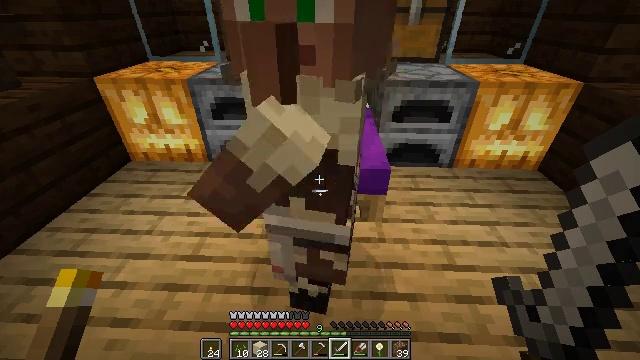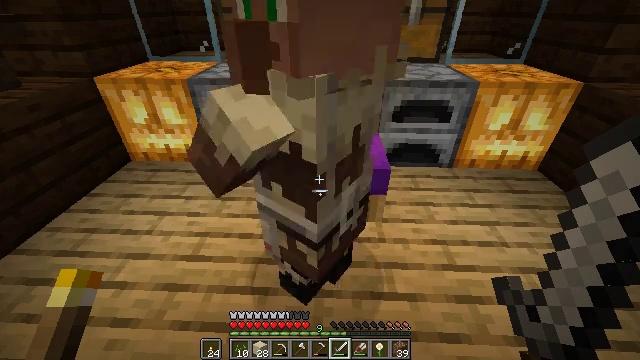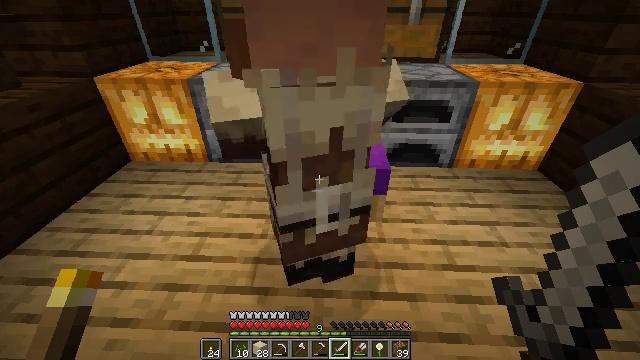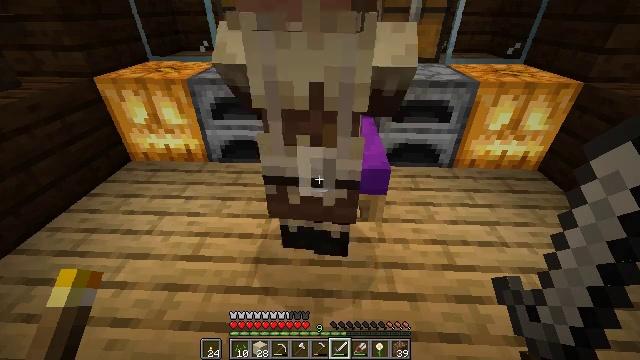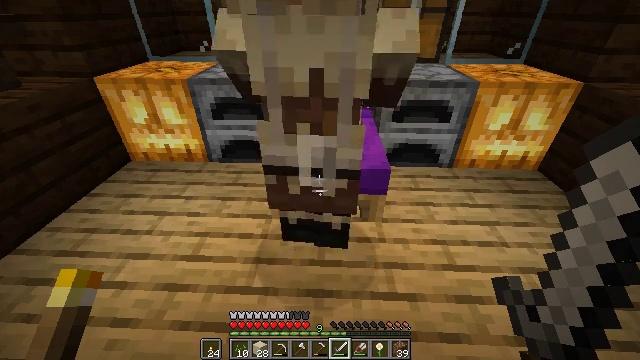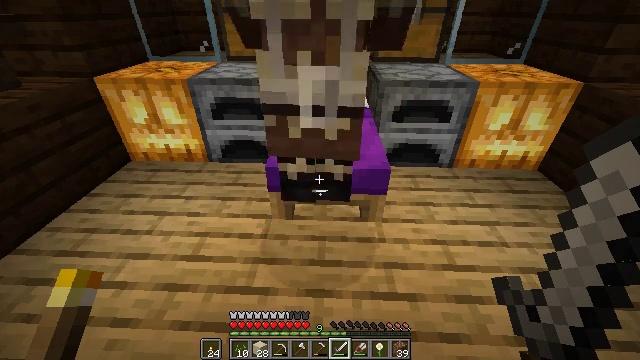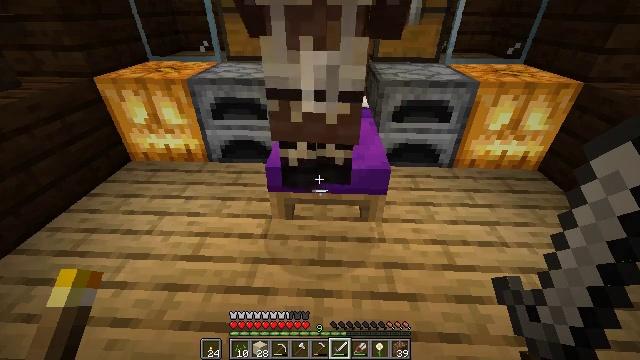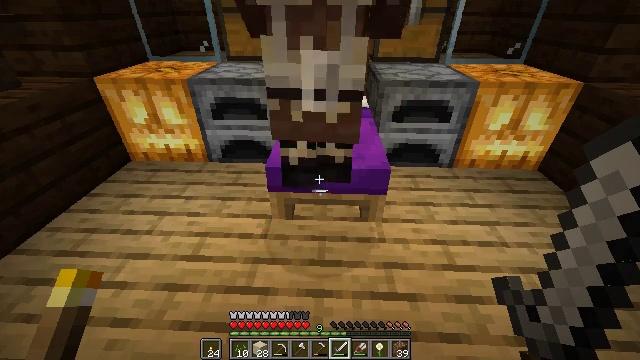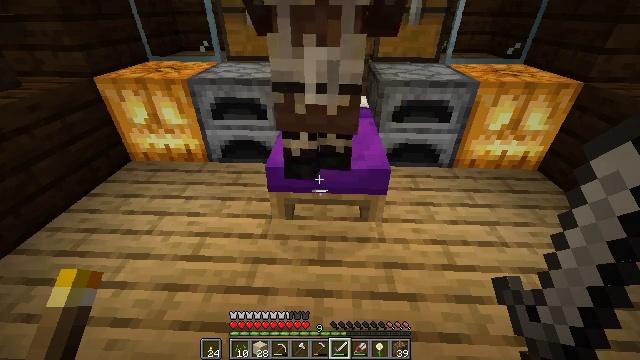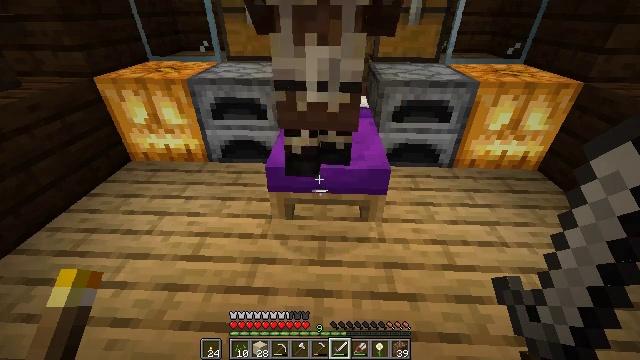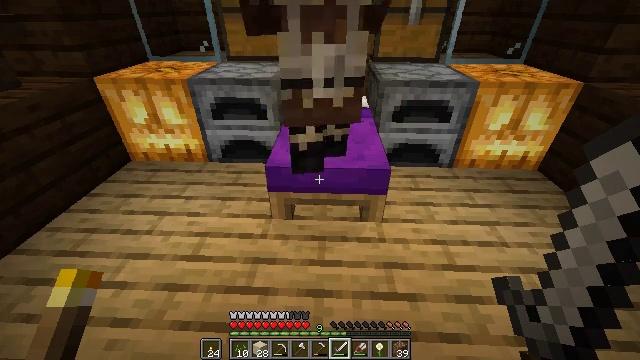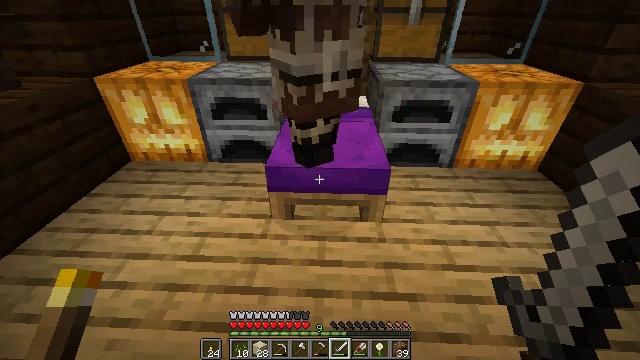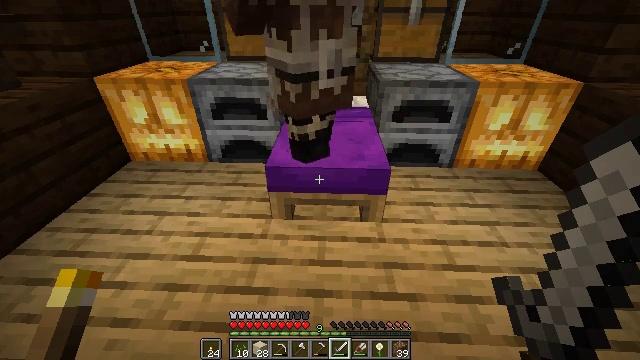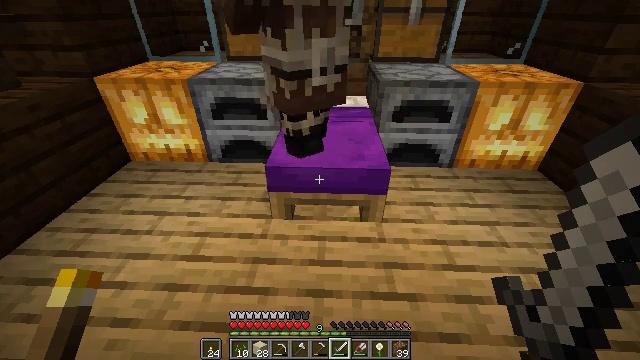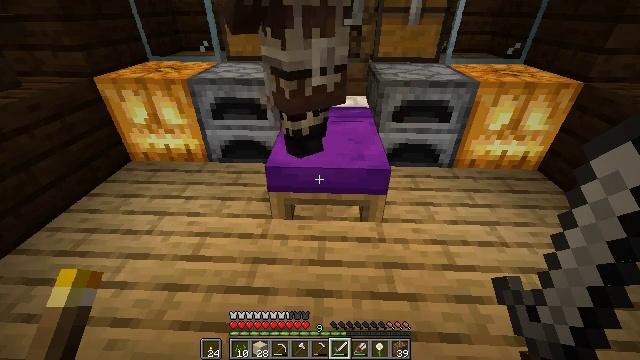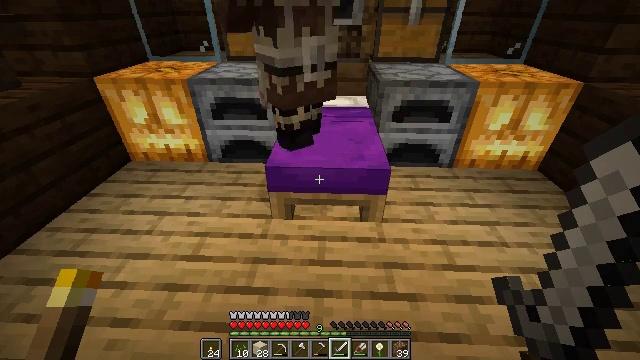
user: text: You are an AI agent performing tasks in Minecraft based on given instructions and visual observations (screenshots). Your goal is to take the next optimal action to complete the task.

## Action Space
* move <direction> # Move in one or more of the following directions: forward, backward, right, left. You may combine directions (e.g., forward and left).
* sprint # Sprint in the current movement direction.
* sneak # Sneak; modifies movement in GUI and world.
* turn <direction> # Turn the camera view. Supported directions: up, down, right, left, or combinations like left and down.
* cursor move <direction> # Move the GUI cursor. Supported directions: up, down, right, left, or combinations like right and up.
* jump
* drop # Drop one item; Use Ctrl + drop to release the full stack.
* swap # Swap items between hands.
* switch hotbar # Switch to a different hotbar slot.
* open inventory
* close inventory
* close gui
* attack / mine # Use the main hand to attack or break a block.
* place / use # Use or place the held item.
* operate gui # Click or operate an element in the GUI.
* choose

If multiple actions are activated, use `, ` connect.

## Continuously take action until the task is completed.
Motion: motion action
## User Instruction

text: Attack the ground to gather sand.
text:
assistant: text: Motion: no_op
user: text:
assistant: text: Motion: no_op
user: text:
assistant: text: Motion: no_op
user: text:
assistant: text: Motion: no_op
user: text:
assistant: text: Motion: no_op
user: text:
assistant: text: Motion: no_op
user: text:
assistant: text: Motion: no_op
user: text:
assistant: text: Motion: no_op
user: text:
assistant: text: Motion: no_op
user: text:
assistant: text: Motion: no_op
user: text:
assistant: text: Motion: no_op
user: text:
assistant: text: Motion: no_op
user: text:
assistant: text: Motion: no_op
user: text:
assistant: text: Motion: no_op
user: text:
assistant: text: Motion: no_op
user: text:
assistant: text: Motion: no_op
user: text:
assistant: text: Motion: no_op
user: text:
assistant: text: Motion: no_op
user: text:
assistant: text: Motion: no_op
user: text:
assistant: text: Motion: no_op
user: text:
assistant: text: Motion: no_op
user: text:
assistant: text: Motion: no_op
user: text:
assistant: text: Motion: no_op
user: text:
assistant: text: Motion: no_op
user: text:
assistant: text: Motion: no_op
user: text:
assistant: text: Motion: no_op
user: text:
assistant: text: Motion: no_op
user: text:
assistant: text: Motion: no_op
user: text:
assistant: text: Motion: no_op
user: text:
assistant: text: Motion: no_op